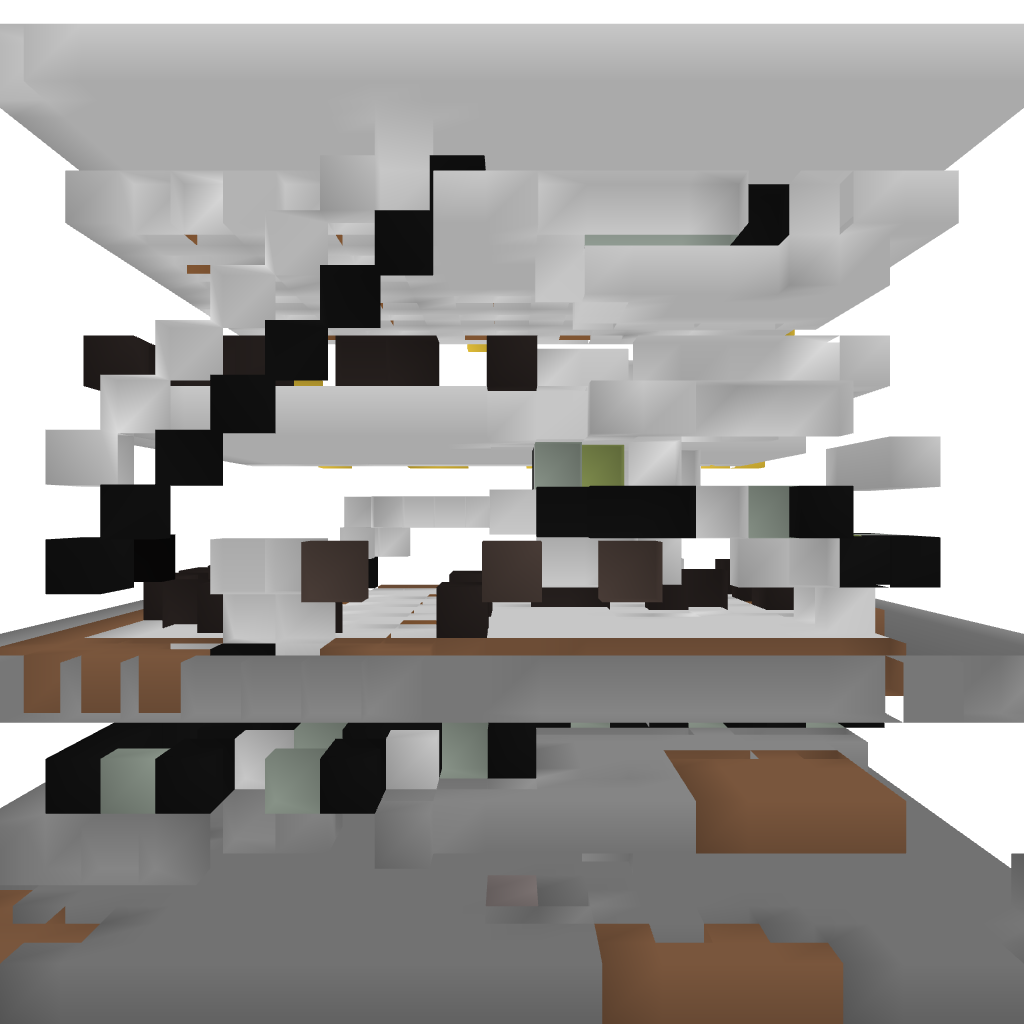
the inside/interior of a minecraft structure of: Redstone Powered Shop.